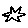
Label: star